Aerial crown-view tile of a tropical tree (Barro Colorado Island, Panama), acquired 20250124:
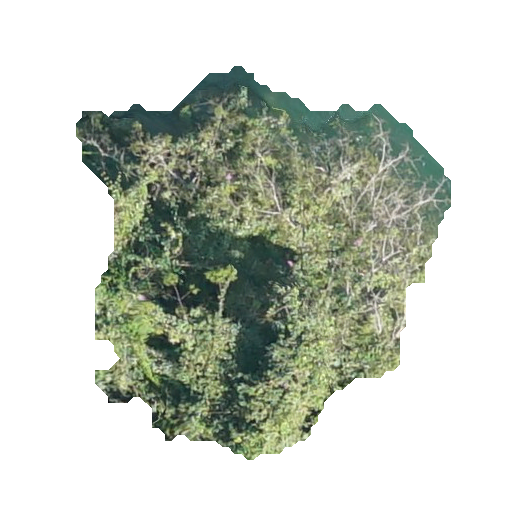
Species: Enterolobium cyclocarpum
GBIF accepted scientific name: Enterolobium cyclocarpum
Crown area: 149.538 m²